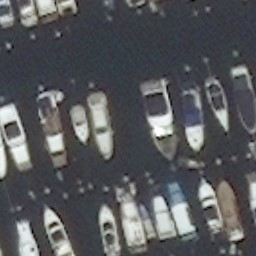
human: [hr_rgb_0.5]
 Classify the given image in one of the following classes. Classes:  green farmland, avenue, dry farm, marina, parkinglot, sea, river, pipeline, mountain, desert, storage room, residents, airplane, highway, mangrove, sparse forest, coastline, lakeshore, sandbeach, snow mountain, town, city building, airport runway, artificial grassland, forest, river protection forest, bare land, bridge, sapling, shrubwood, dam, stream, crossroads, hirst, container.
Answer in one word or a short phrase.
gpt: marina